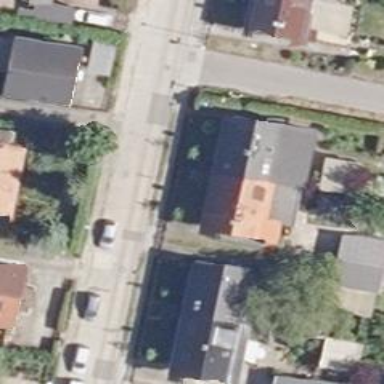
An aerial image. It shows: Residential road with concrete plates. Sidewalks are available on both sides.